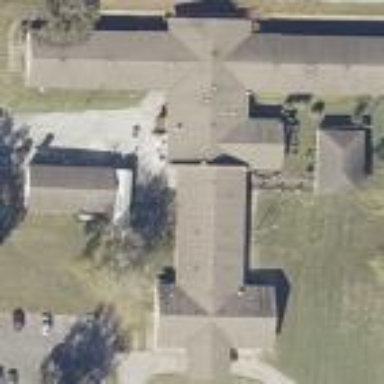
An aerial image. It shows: Nursing home building.